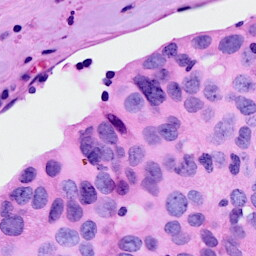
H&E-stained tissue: Breast